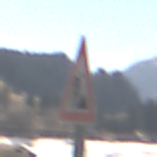
Verkehrszeichen: Arbeitsstelle
Umgebung: Outdoor, Nature
Tageszeit: Midday
Wetter: PartlyCloudy
Licht: Natural
Jahreszeit: NotSpecified
Kontrast: HighContrast